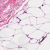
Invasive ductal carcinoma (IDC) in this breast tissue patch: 0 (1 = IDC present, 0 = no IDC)